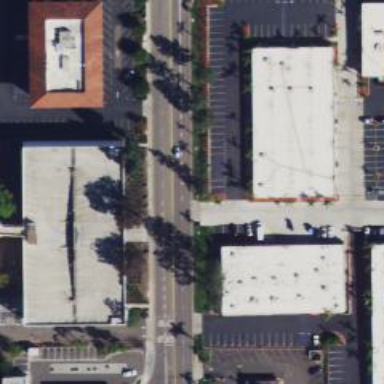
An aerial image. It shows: Tertiary road with asphalt surface and sidewalk on the left.